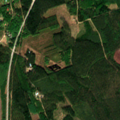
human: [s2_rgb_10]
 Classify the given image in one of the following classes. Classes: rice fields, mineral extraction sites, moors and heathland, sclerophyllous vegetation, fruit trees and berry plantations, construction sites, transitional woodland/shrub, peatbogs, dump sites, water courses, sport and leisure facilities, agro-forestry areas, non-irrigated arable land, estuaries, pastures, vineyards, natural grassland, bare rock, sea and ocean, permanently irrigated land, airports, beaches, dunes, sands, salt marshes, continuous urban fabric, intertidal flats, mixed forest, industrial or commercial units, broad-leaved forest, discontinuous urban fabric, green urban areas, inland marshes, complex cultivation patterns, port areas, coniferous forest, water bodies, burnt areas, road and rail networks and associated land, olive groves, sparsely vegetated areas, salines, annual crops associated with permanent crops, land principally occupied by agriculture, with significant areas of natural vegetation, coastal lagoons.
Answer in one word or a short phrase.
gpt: broad-leaved forest, coniferous forest, mixed forest, transitional woodland/shrub